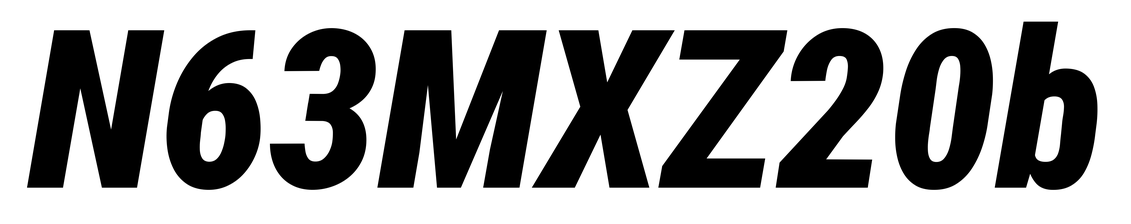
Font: Roboto-Italic_Condensed_Black_Italic